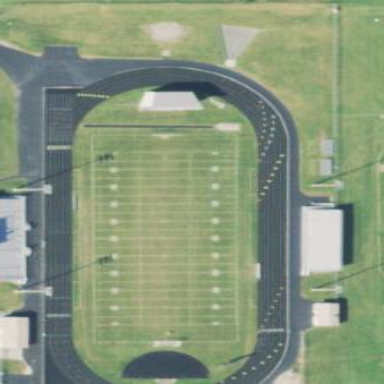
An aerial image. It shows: American football pitch.